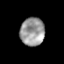
Tissue: prostate
Cell type: T cells
Senescence score: 0.3507
Nuclear area (px): 673
Mean DAPI intensity: 153.371